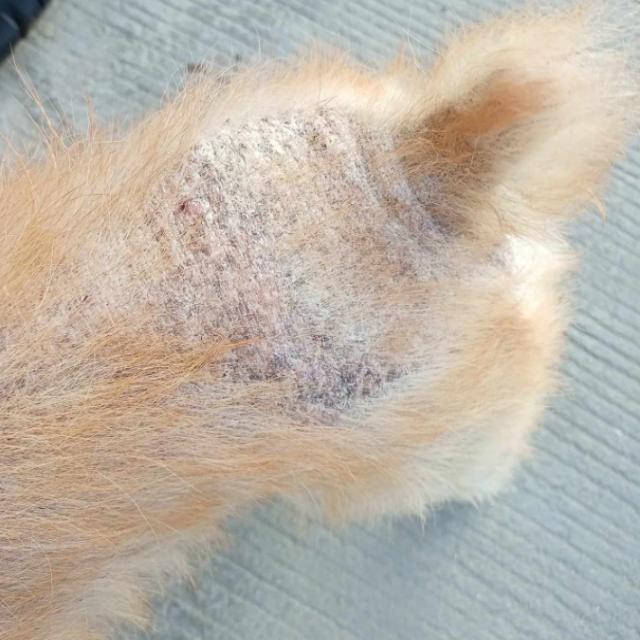
Canine demodicosis (Demodex mange) — caused by Demodex canis mites. Presents with alopecia, follicular papules, pustules, and comedones. Often localized on face and forelimbs.